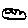
Label: cloud